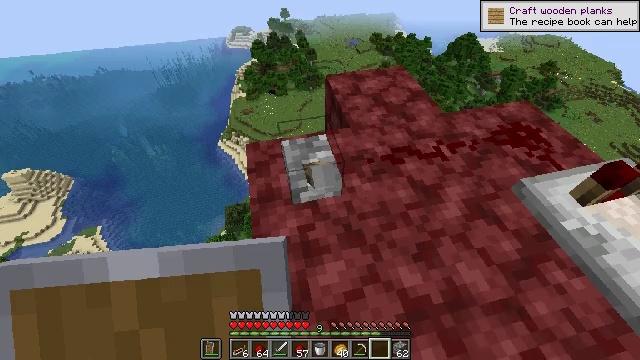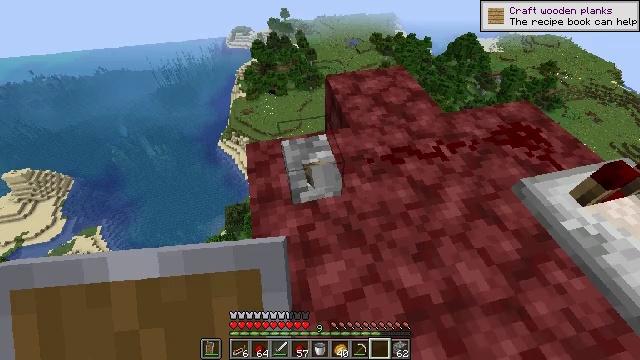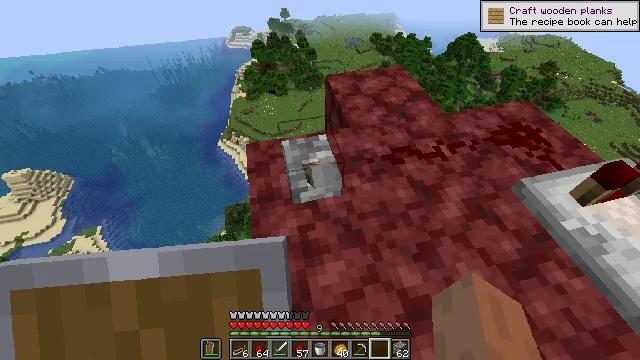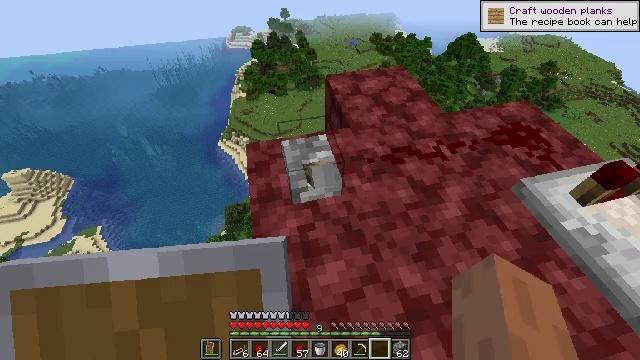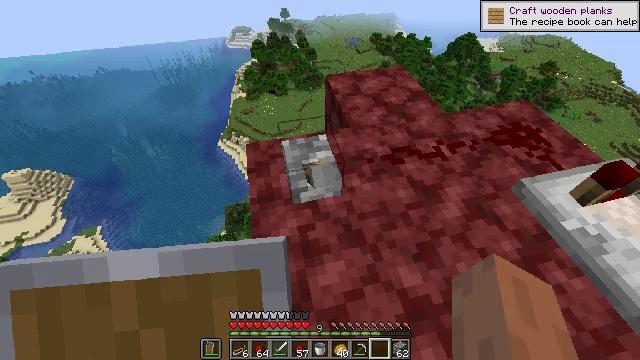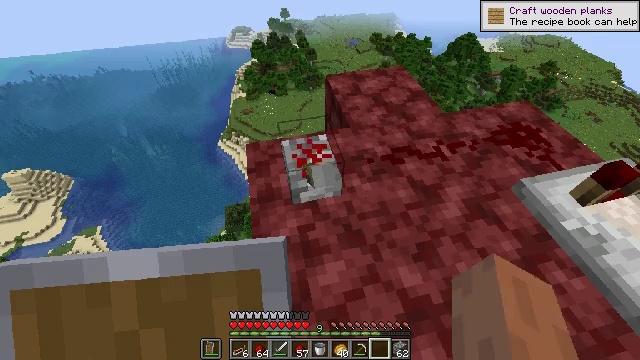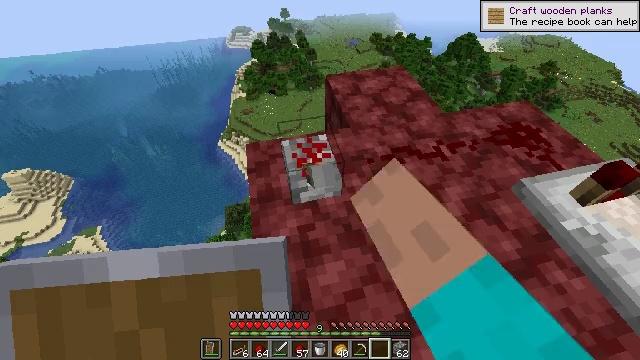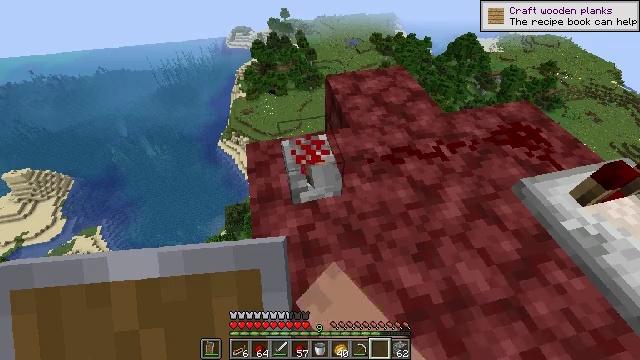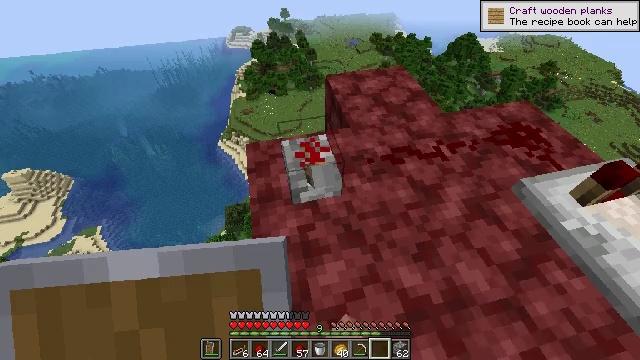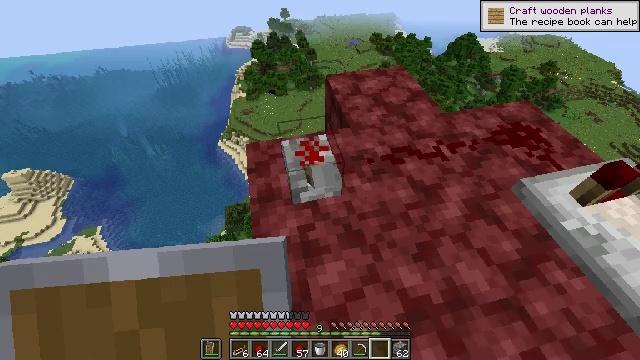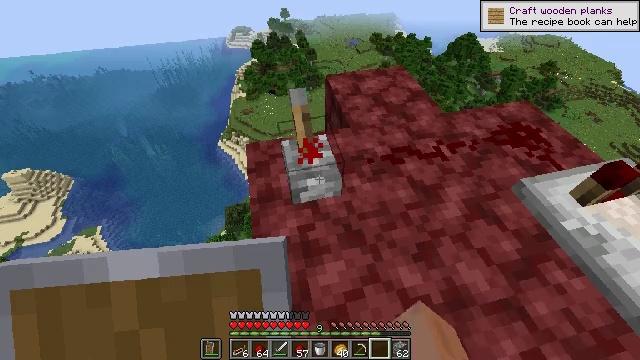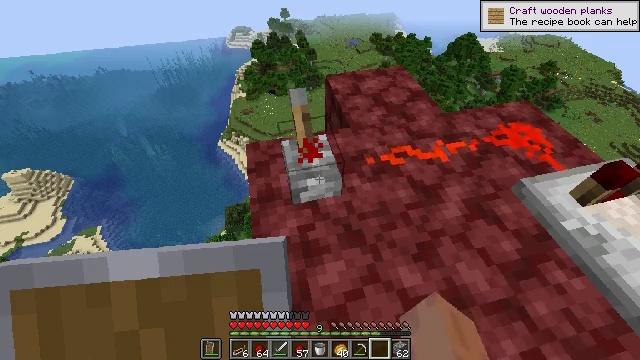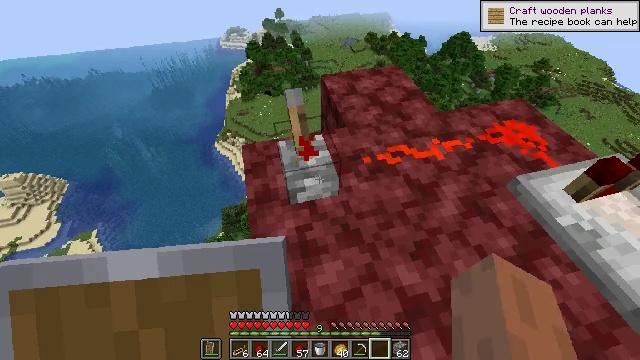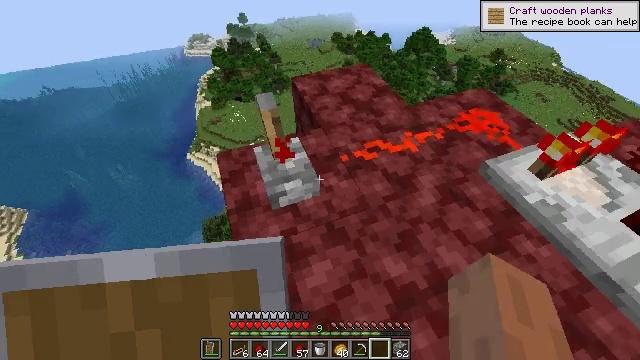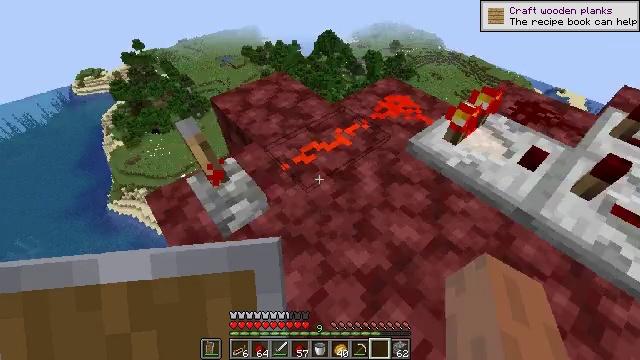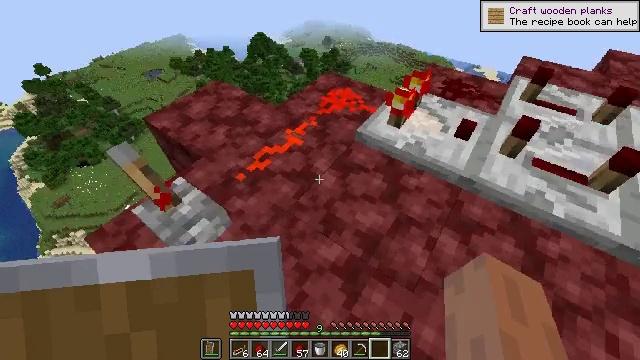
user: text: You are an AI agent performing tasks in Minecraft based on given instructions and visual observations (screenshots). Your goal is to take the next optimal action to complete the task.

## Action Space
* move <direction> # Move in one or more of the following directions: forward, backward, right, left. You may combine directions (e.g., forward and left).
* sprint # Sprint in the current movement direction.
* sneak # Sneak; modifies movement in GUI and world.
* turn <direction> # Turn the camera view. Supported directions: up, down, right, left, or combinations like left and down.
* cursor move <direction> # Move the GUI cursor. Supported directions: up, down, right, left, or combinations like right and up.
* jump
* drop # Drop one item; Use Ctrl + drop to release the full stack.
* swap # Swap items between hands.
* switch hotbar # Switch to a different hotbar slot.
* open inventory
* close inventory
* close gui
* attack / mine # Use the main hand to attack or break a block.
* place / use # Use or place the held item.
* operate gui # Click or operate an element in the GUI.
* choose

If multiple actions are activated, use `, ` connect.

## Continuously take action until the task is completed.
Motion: motion action
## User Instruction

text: Retrieve the comparator by mining it.
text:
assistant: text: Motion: no_op
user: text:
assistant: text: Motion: no_op
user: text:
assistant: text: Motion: no_op
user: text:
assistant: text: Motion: no_op
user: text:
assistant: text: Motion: use / place
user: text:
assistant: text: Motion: use / place
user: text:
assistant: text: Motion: use / place
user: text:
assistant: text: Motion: no_op
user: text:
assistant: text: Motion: no_op
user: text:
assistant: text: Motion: no_op
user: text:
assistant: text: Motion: no_op
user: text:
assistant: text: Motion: turn right
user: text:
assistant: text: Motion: turn right
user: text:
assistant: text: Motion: turn right and up
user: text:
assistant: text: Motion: turn right
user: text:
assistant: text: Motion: turn right
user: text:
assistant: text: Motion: turn right
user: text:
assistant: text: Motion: turn right
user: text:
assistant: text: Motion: turn right
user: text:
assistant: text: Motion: turn right
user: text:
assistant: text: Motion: no_op
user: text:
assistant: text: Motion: no_op
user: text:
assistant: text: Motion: turn right
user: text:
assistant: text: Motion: turn right
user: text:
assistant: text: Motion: turn right
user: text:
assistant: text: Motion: turn right
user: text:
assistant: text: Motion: no_op
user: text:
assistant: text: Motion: no_op
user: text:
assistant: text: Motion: no_op
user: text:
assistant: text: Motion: no_op